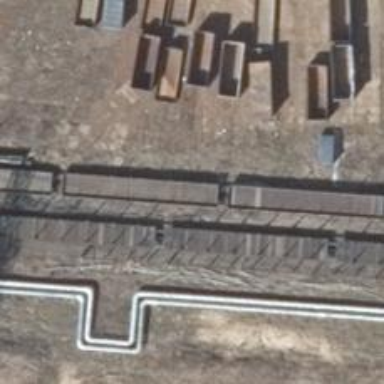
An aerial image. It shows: Railway switch.